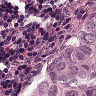
Metastatic tissue present: yes